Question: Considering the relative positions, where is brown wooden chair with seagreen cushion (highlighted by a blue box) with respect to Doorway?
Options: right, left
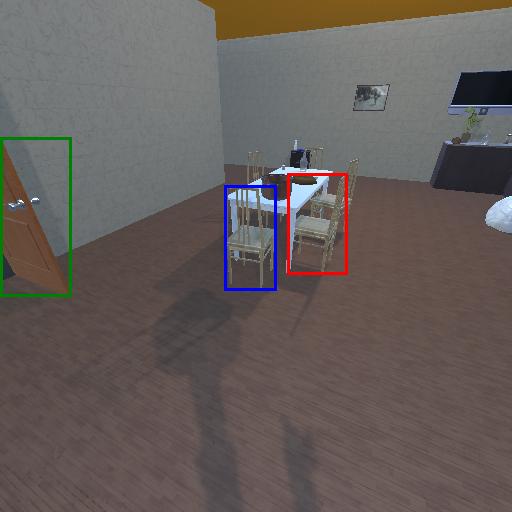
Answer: right